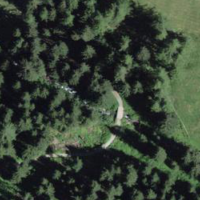
EUNIS habitat code: 43
Species observed at this site:
Nucifraga caryocatactes